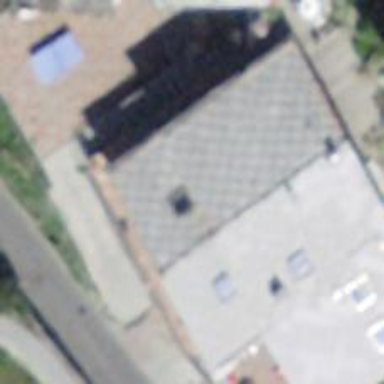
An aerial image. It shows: Restaurant.